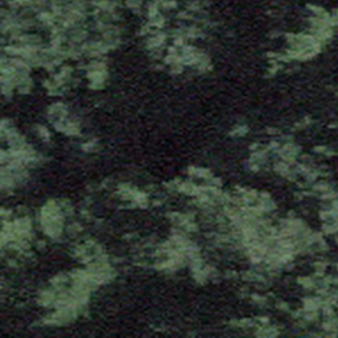
Label: other